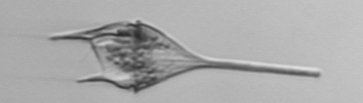
Label: Tripos_lineatus